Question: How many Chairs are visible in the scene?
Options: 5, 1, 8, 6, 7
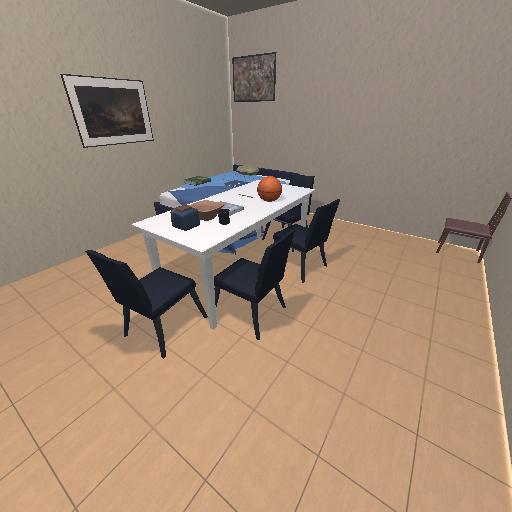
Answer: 5